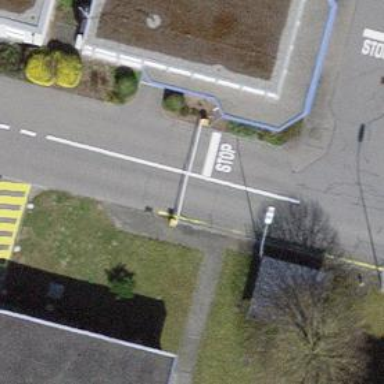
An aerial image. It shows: Lift gate barrier.